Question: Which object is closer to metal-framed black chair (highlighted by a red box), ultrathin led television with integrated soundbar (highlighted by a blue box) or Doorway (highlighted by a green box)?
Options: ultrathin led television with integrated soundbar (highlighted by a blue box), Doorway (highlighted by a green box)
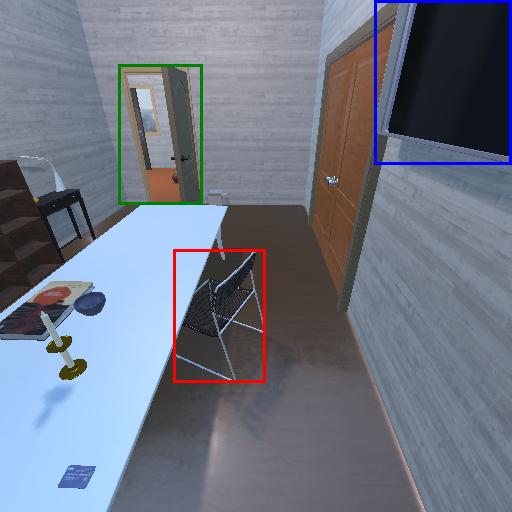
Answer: ultrathin led television with integrated soundbar (highlighted by a blue box)